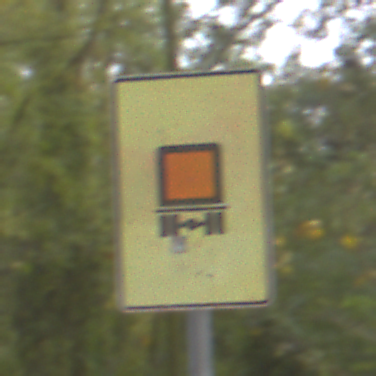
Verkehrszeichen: KennzeichnungspflichtigeFahrzeugeGefaehrlicheGueterOhnePfeilsymbol
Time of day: MorningAfternoon
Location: Outdoor (Urban)
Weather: PartlyCloudy
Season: NotSpecified
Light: Natural